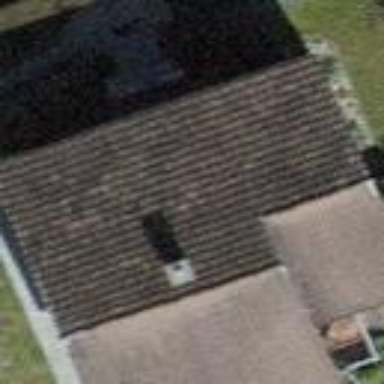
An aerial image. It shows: Building with tile roof.